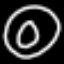
Label: donut